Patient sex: M
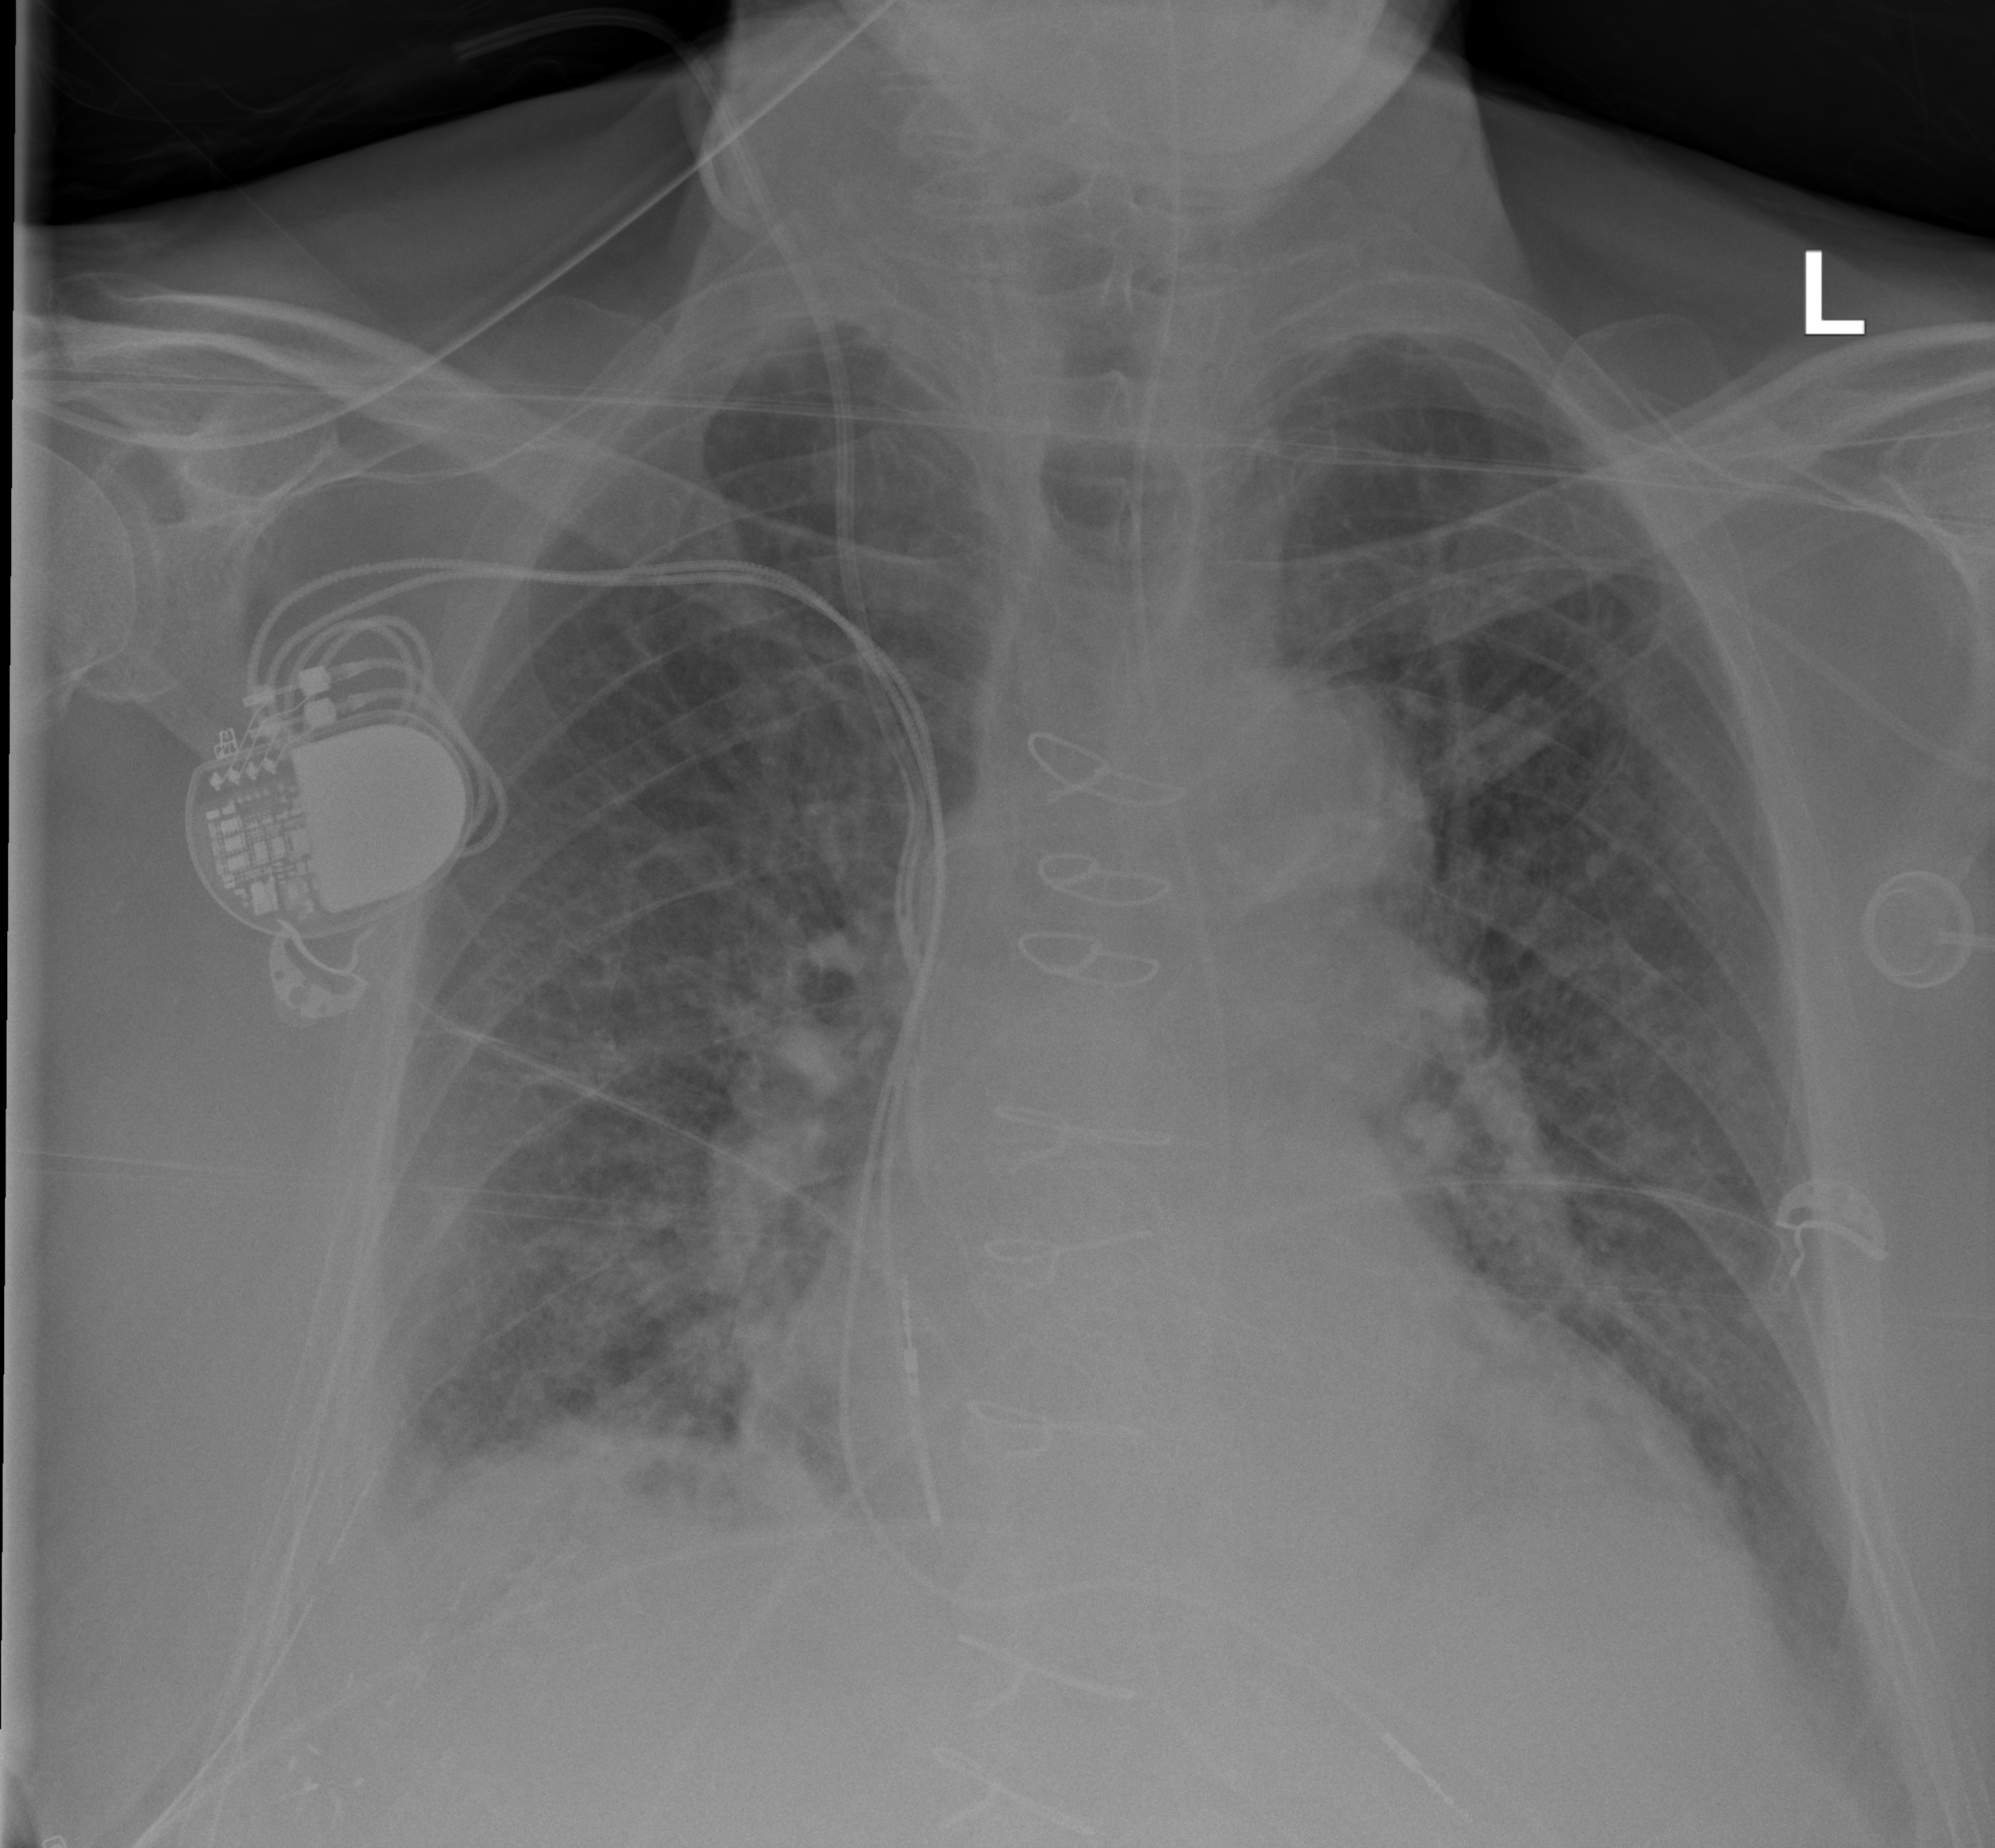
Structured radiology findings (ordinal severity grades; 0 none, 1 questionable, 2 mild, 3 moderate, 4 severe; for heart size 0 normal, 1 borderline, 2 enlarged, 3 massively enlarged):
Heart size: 2
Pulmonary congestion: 2
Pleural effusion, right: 2
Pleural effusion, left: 2
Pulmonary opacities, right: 2
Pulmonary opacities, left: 2
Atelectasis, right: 3
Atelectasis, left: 2